Interaction volume radius: 5 \u00c5
Interaction volume height: 10 \u00c5
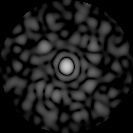
Disorder parameter: 0.8114